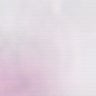
Metastatic tissue present: no